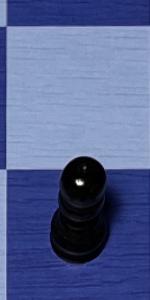
Label: Pawn_Black